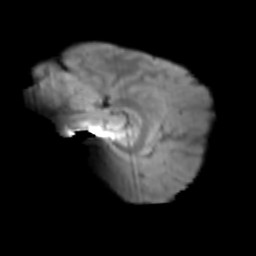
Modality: T2w
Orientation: sagittal
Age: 13
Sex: female
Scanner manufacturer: siemens
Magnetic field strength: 3 T
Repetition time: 3.8 s
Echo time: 0.07 s